Question: I am using the package "lomb" to calculate Lomb-Scargle Periodograms, a method for analysing biological time series data. The package does create a plot if you tell it to do so. However, the plots are not too nice (compared to ggplot2 plots). Therefore, I would like to plot the results with ggplot. However, I do not know how to access the function for the curve plotted...
This is a sample code for a plot:
'''
TempDiff <- runif(4033, 3.0, 18) % just generate random numbers
Time2 <- seq(1,4033) % Time vector
Rand.LombScargle <- randlsp(repeats=10, TempDiff, times = Time2, from = 12, to = 36,
type = c("period"), ofac = 10, alpha = 0.01, plot = T,
trace = T, xlab="period", main = "Lomb-Scargle Periodogram")
'''
I have also tried to find out something about the function looking into the function randlsp itself, but could not really find anything that seemed useful to me there...
'''
getAnywhere(randlsp)
A single object matching 'randlsp' was found
It was found in the following places
package:lomb
namespace:lomb
with value
function (repeats = 1000, x, times = NULL, from = NULL, to = NULL,
type = c("frequency", "period"), ofac = 1, alpha = 0.01,
plot = TRUE, trace = TRUE, ...)
{
if (is.ts(x)) {
x = as.vector(x)
}
if (!is.vector(x)) {
times <- x[, 1]
x <- x[, 2]
}
if (plot == TRUE) {
op <- par(mfrow = c(2, 1))
}
realres <- lsp(x, times, from, to, type, ofac, alpha, plot = plot,
...)
realpeak <- realres$peak
pks <- NULL
if (trace == TRUE)
cat("Repeats: ")
for (i in 1:repeats) {
randx <- sample(x, length(x))
randres <- lsp(randx, times, from, to, type, ofac, alpha,
plot = F)
pks <- c(pks, randres$peak)
if (trace == TRUE) {
if (i/10 == floor(i/10))
cat(i, " ")
}
}
if (trace == TRUE)
cat("
")
prop <- length(which(pks >= realpeak))
p.value <- prop/repeats
if (plot == TRUE) {
mx = max(c(pks, realpeak)) * 1.25
hist(pks, xlab = "Peak Amplitude", xlim = c(0, mx), main = paste("P-value: ",
p.value))
abline(v = realpeak)
par(op)
}
res = realres[-(8:9)]
res = res[-length(res)]
res$random.peaks = pks
res$repeats = repeats
res$p.value = p.value
class(res) = "randlsp"
return(invisible(res))
'''
Any idea will be appreciated!
Best,
Christine
PS: Here an example of the plot with real data.

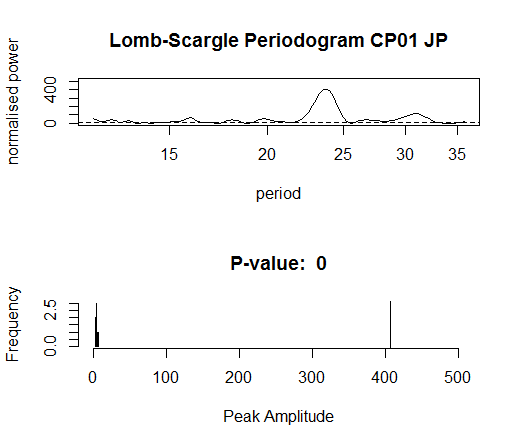
Answer: The key to getting 'ggplot' graphs out of any returned object is to convert the data that you need in to some sort of 'data.frame'. To do this, you can look at what kind of object your returned value is and see what sort of data you can immediately extract into a 'data.frame'
'''
str(Rand.LombScargle) # get the data type and structure of the returned value
List of 12
$ scanned : num [1:2241] 12 12 12 12 12 ...
$ power : num [1:2241] 0.759 0.645 0.498 0.341 0.198 ...
$ data : chr [1:2] "times" "x"
$ n : int 4033
$ type : chr "period"
$ ofac : num 10
$ n.out : int 2241
$ peak : num 7.25
$ peak.at : num [1:2] 24.6908 0.0405
$ random.peaks: num [1:10] 4.99 9.82 7.03 7.41 5.91 ...
$ repeats : num 10
$ p.value : num 0.3
- attr(*, "class")= chr "randlsp"
'''
in the case of 'randlsp', its a list, which is usually what is returned from statistical functions. Most of this information can also be obtained from '?randlsp' too.
It looks as if 'Rand.LombScargle$scanned' and 'Rand.LombScargle$power' contains most of what is needed for the first graph:
There is also a horizontal line on the Periodogram, but it doesn't correspond to anything that was returned by 'randlsp'. Looking at the source code that you provided, it looks as if the Periodogram is actually generated by 'lsp()'.
'''
LombScargle <- lsp( TempDiff, times = Time2, from = 12, to = 36,
type = c("period"), ofac = 10, alpha = 0.01, plot = F)
str(LombScargle)
List of 12
$ scanned : num [1:2241] 12 12 12 12 12 ...
$ power : num [1:2241] 0.759 0.645 0.498 0.341 0.198 ...
$ data : chr [1:2] "Time2" "TempDiff"
$ n : int 4033
$ type : chr "period"
$ ofac : num 10
$ n.out : int 2241
$ alpha : num 0.01
$ sig.level: num 10.7
$ peak : num 7.25
$ peak.at : num [1:2] 24.6908 0.0405
$ p.value : num 0.274
- attr(*, "class")= chr "lsp"
'''
I am guessing that, based on this data, the line is indicating the significance level 'LombScargle$sig.level'
Putting this together, we can create our data to pass to 'ggplot' from 'lsp':
'''
lomb.df <- data.frame(period=LombScargle$scanned, power=LombScargle$power)
# use the data frame to set up the line plot
g <- ggplot(lomb.df, aes(period, power)) + geom_line() +
labs(y="normalised power", title="Lomb-Scargle Periodogram")
# add the sig.level horizontal line
g + geom_hline(yintercept=LombScargle$sig.level, linetype="dashed")
'''

For the histogram, it looks like this is based on the vector 'Rand.LombScargle$random.peaks' from 'randlsp':
'''
rpeaks.df <- data.frame(peaks=Rand.LombScargle$random.peaks)
ggplot(rpeaks.df, aes(peaks)) +
geom_histogram(binwidth=1, fill="white", colour="black") +
geom_vline(xintercept=Rand.LombScargle$peak, linetype="dashed") +
xlim(c(0,12)) +
labs(title=paste0("P-value: ", Rand.LombScargle$p.value),
x="Peak Amplitude",
y="Frequency")
'''

Play around with these graphs to get them looking to your taste.